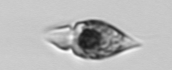
Label: Amphidinium